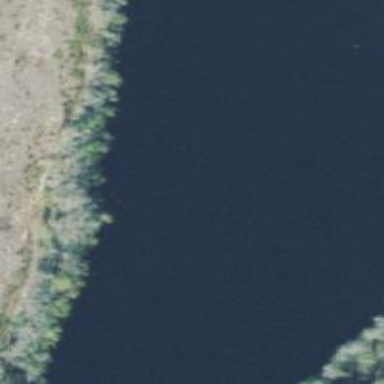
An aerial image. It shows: Reservoir of water.